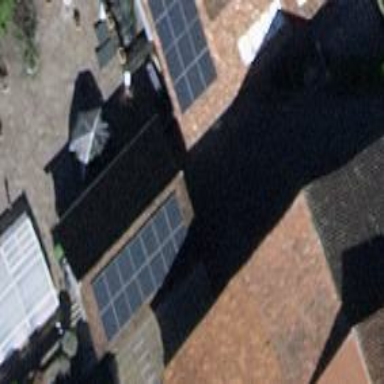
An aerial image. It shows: Building with pitched roof.